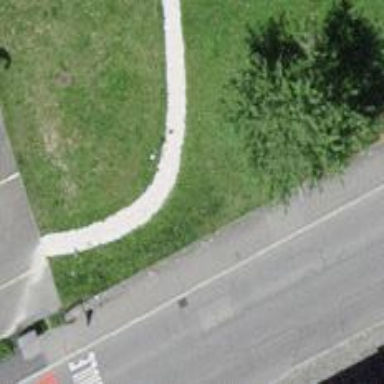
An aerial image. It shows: Path with pebblestone surface.